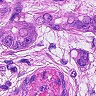
Metastatic tissue present: yes